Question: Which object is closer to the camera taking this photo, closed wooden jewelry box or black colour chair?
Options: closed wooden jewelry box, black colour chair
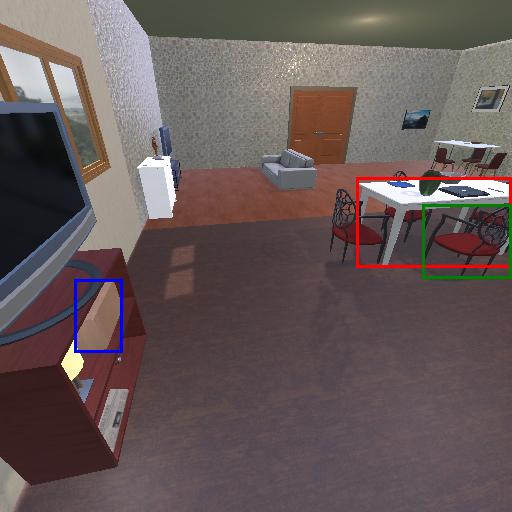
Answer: closed wooden jewelry box